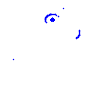
Particle: proton